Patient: sex F, age 73
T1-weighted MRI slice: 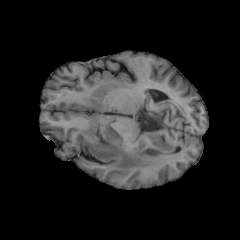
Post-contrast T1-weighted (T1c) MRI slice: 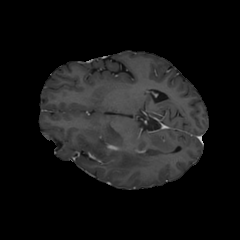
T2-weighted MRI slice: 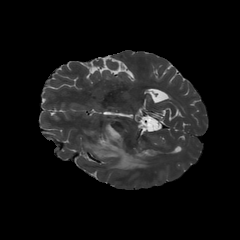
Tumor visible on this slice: yes
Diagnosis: Glioblastoma, IDH-wildtype
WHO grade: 4